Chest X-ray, AP view. Patient: 32 years old, sex M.
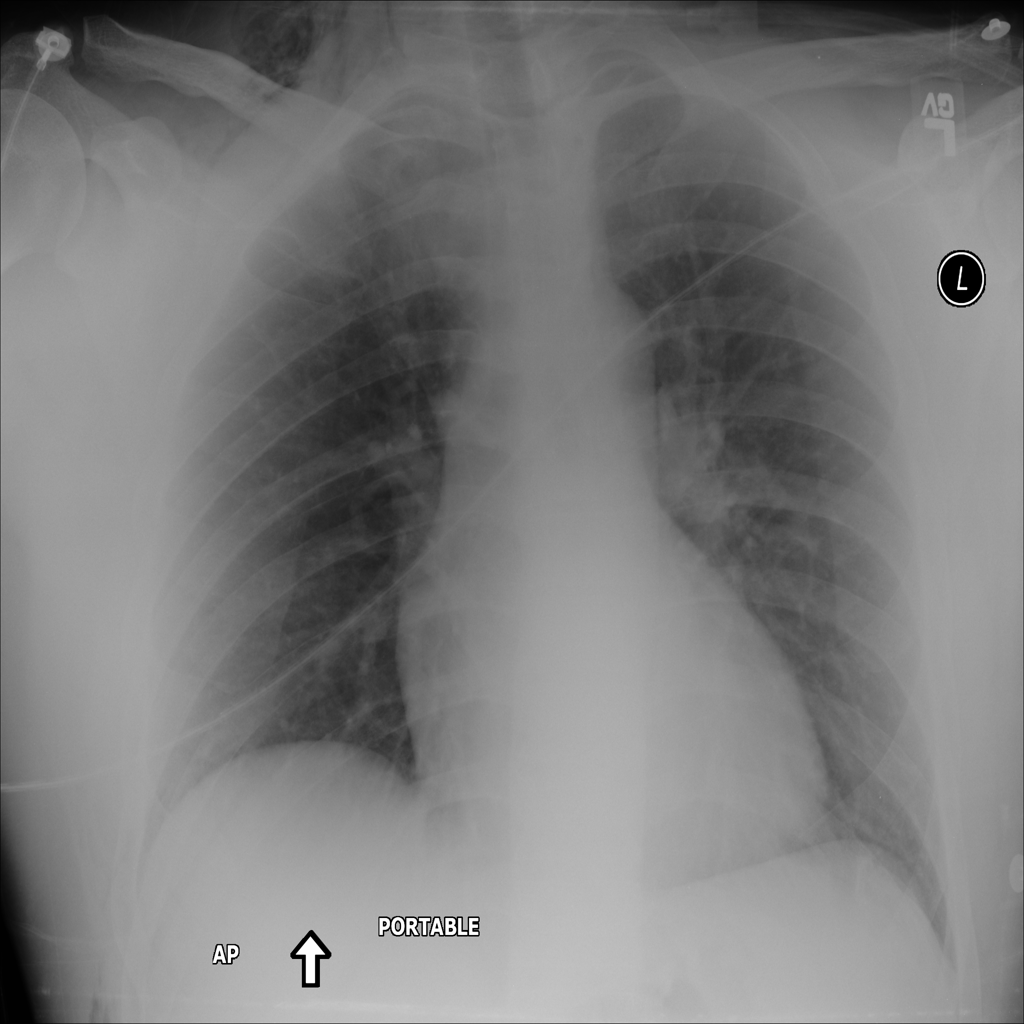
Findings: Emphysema